Question: friends,
here is my layout with image and text.
i want to show text vertical align to imageview any one guide me what should i do?
right now it is top align.
'''
<RelativeLayout xmlns:android="http://schemas.android.com/apk/res/android"
android:layout_width="fill_parent"
android:layout_height="wrap_content"
>
<ImageView
android:id="@+id/bankIcon"
android:layout_width="wrap_content"
android:layout_height="wrap_content"
android:layout_alignParentLeft="true"
android:layout_alignParentTop="true"
android:layout_centerVertical="true"
android:scaleType="centerInside"
/>
<TextView
android:id="@+id/bankName"
android:layout_width="wrap_content"
android:layout_height="wrap_content"
android:layout_alignParentRight="true"
android:layout_toRightOf="@id/bankIcon"
android:layout_alignWithParentIfMissing="true"
android:scrollHorizontally="false"
android:textColor="@color/Bank_list_item_color"
android:layout_marginRight="30dip"
android:textAppearance="?android:attr/textAppearanceMedium" />
<CheckBox
android:id="@+id/checkBox"
android:layout_width="wrap_content"
android:layout_height="wrap_content"
android:layout_alignParentRight="true"
/>
</RelativeLayout>
'''

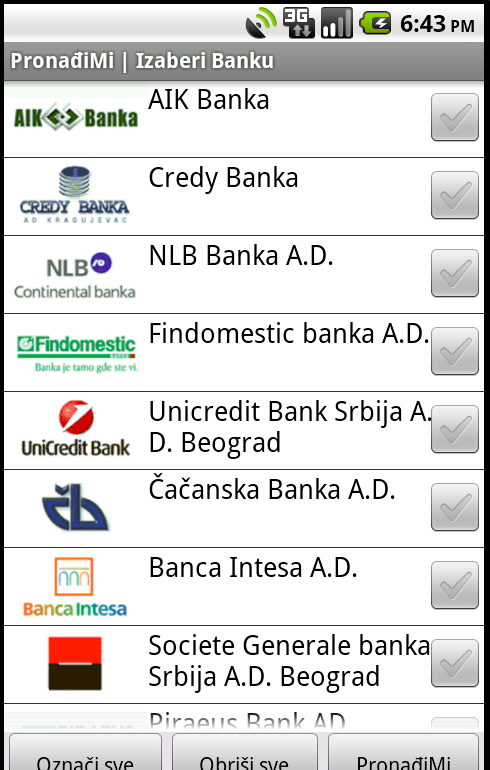
Answer: Textview property android:layout_centerInParent="true" worked for me.